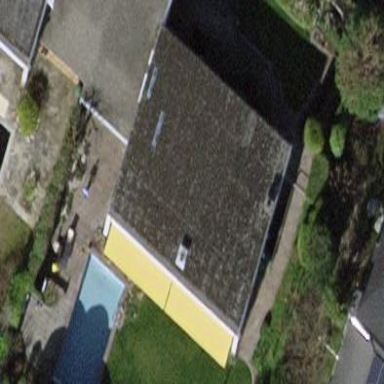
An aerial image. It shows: Detached building.